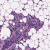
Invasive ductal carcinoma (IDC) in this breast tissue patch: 0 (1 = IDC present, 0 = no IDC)